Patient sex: M
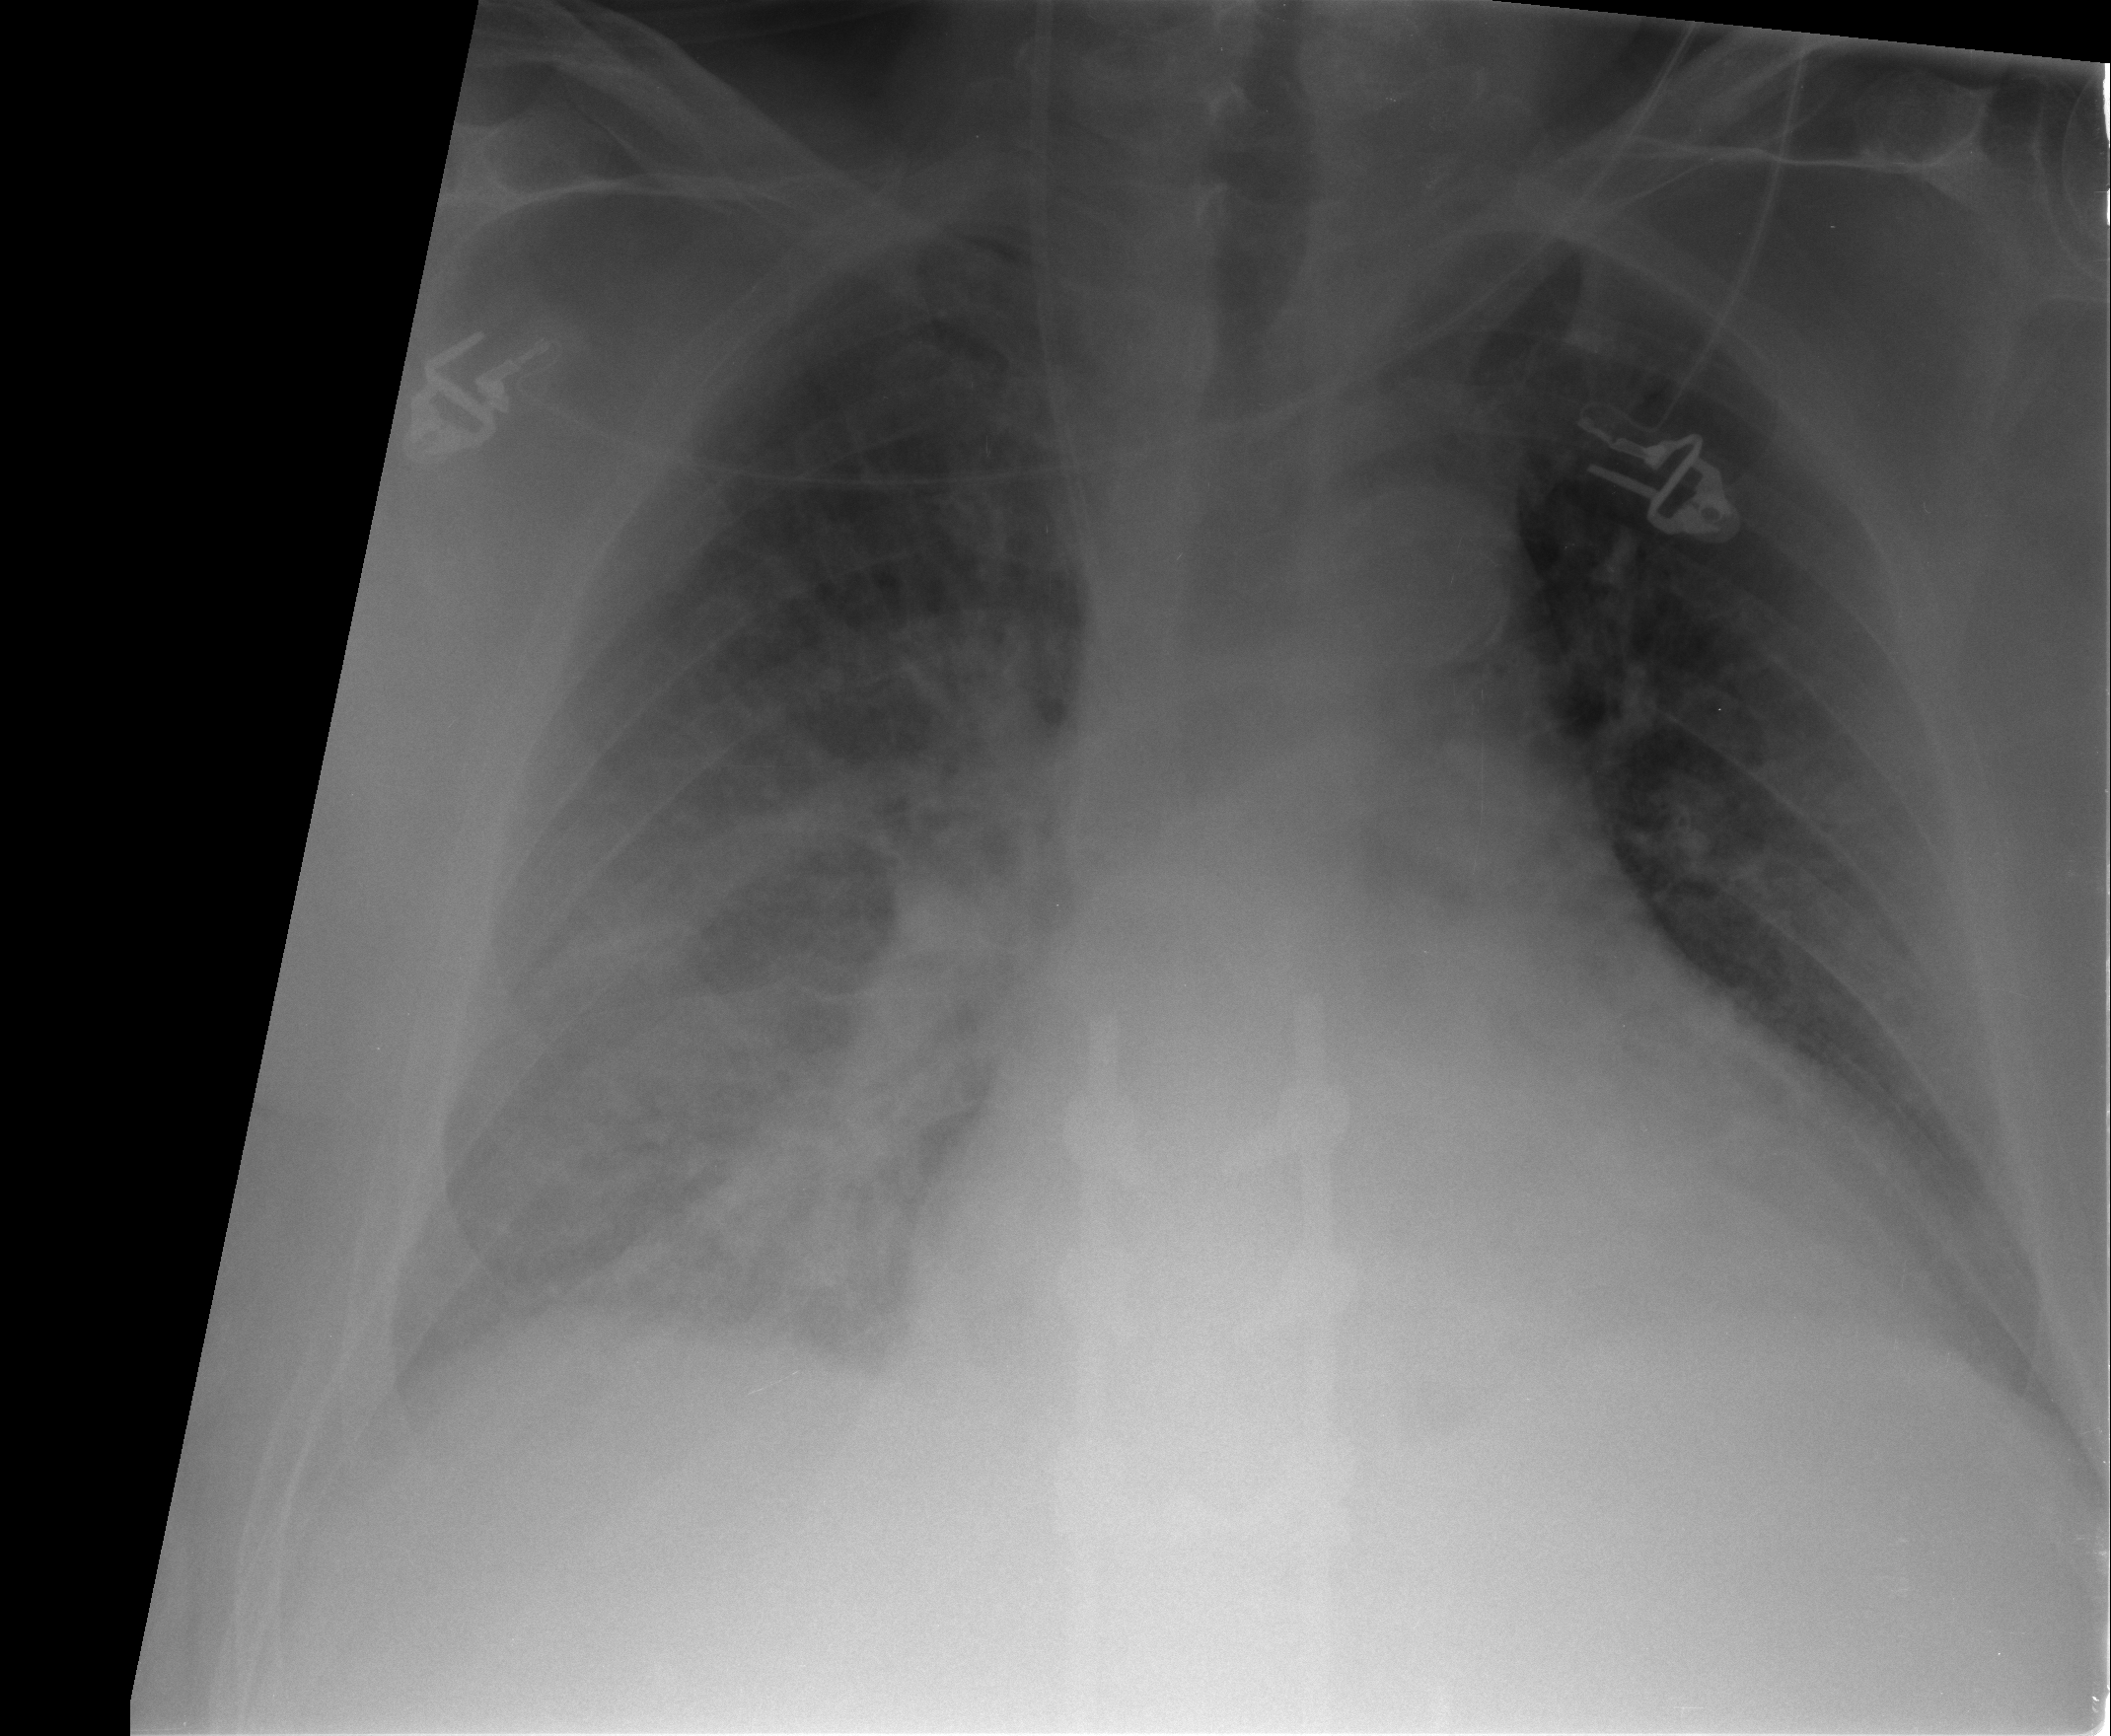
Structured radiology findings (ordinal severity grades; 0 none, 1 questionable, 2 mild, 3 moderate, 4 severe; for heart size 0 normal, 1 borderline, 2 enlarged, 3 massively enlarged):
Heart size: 3
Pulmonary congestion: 2
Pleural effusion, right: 2
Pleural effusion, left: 2
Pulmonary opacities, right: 3
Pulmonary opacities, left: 1
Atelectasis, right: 2
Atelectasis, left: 2